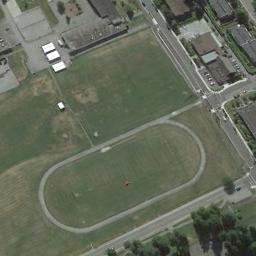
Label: ground_track_field